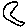
Label: moon